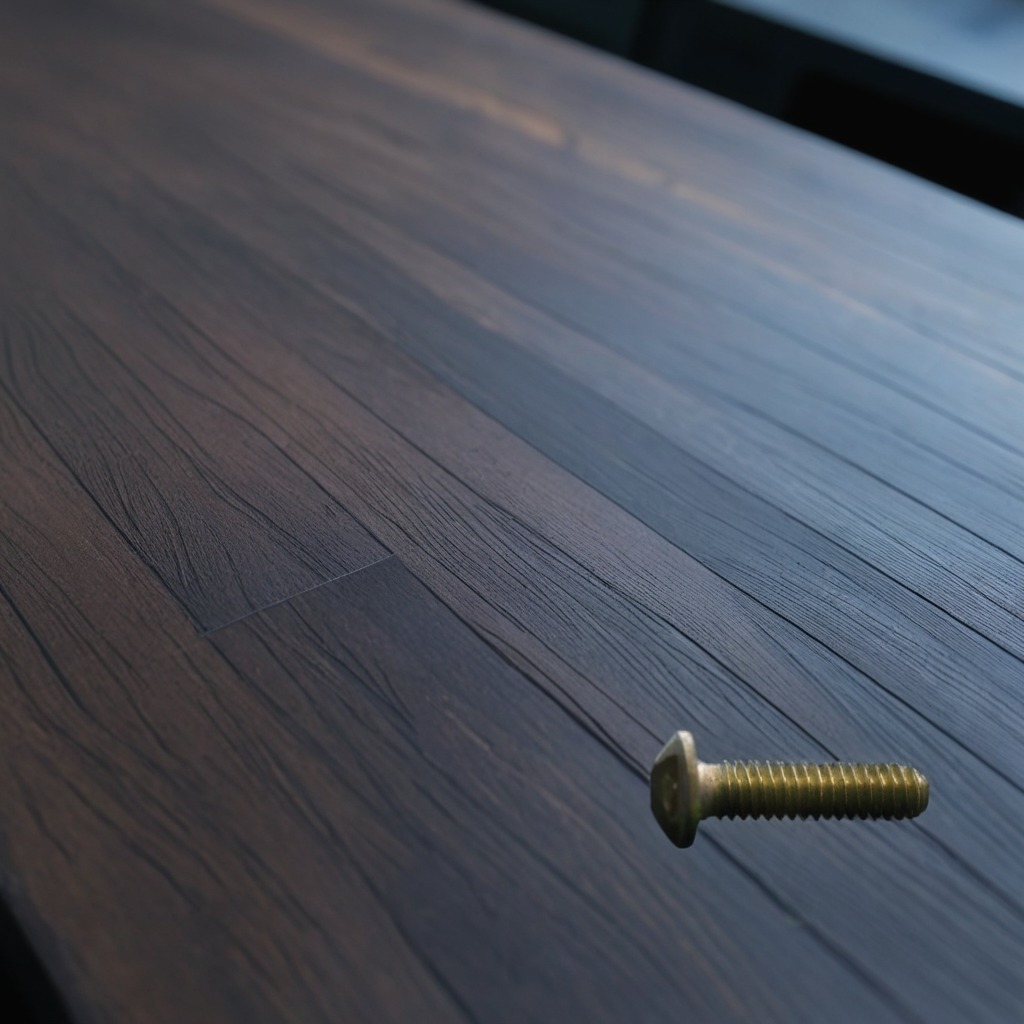
A metal screw lying on a old table with faint burn marks in a small garage at twilight.